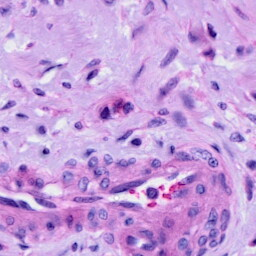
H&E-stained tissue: Cervix